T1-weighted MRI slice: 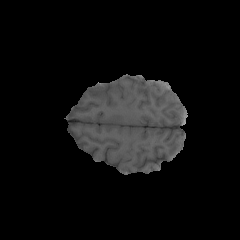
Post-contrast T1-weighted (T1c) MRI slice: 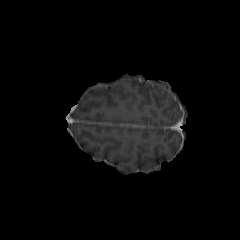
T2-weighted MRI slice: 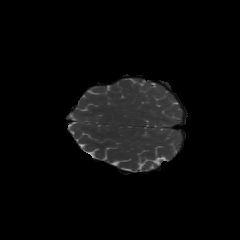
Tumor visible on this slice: yes